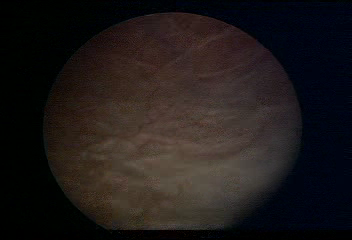
Modality: WLC
Class: Normal mucosa
Bladder cancer association: No